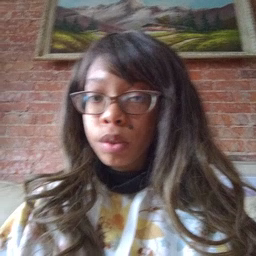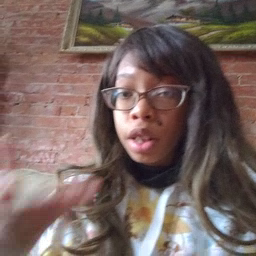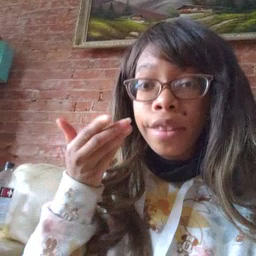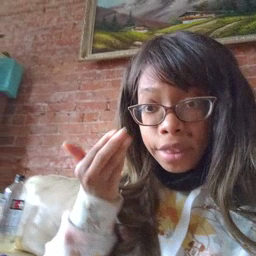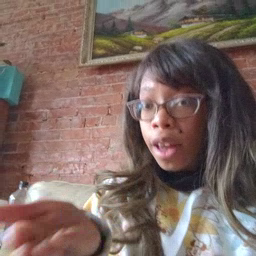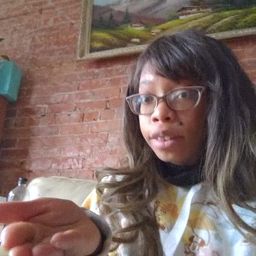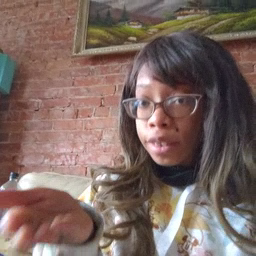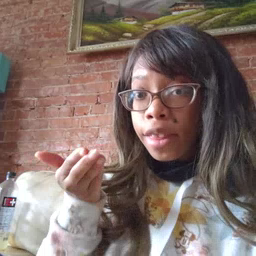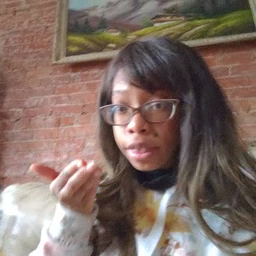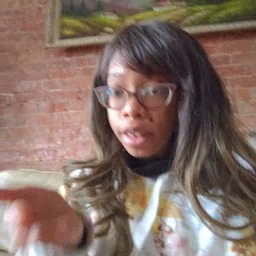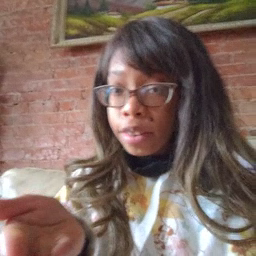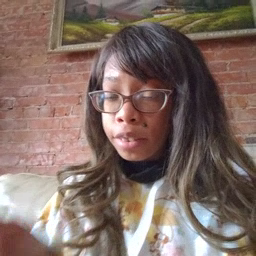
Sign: there